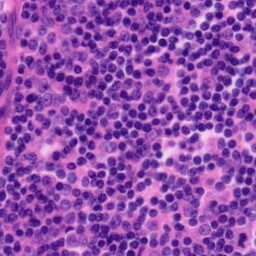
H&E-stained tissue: Tonsil